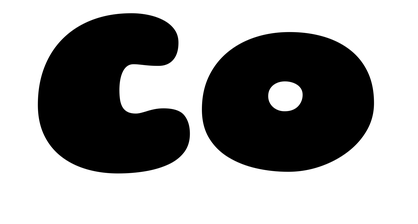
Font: Gluten_Black